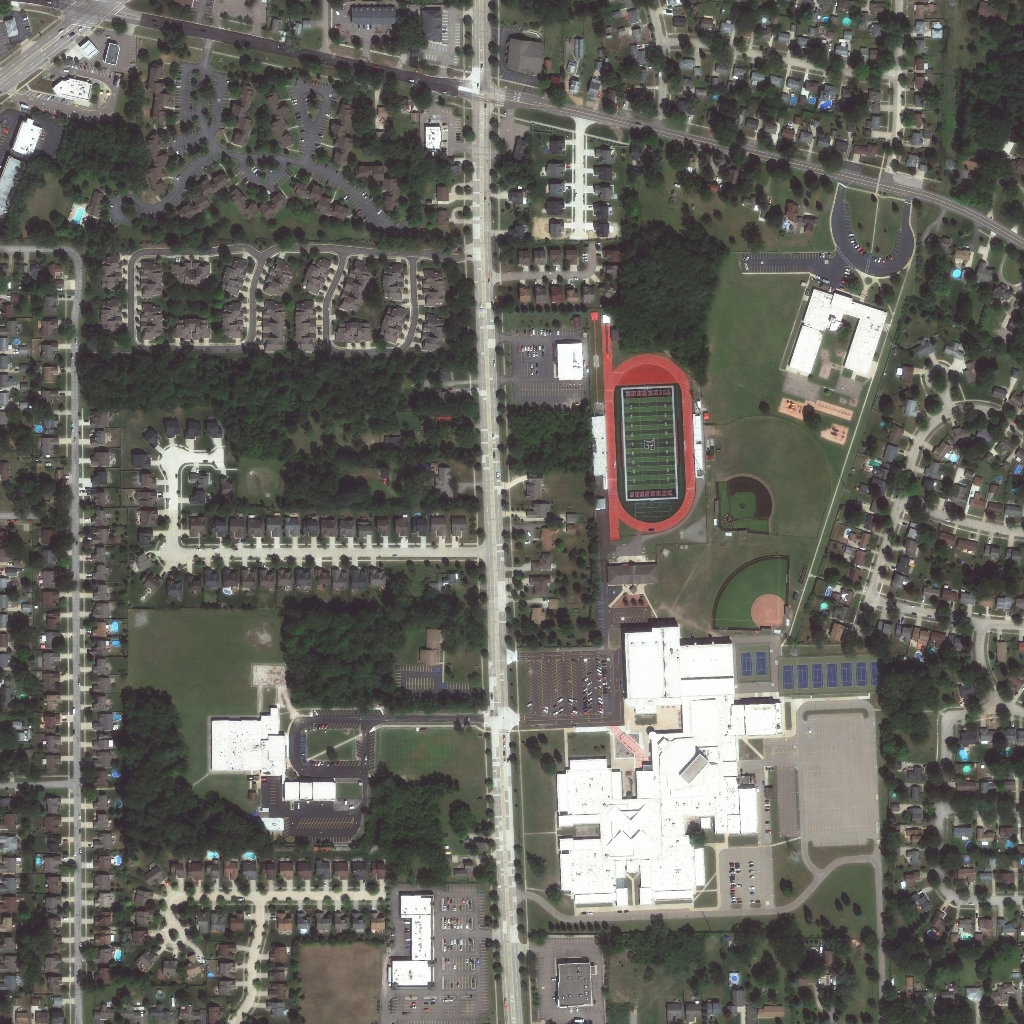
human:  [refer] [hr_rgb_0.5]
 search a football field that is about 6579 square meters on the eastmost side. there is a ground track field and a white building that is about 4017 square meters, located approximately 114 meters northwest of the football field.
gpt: <box>[[60, 37, 66, 48, 0]]</box>

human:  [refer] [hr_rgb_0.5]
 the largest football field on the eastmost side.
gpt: <box>[[60, 37, 66, 48, 0]]</box>